Question: I have tried PreventContextMenu as well as NoContextMenu, but the menu still pops up when I right click the scroll area. Here is a screenshot of my problem:

The menu items are basically "Scroll to here","Left edge", etc.
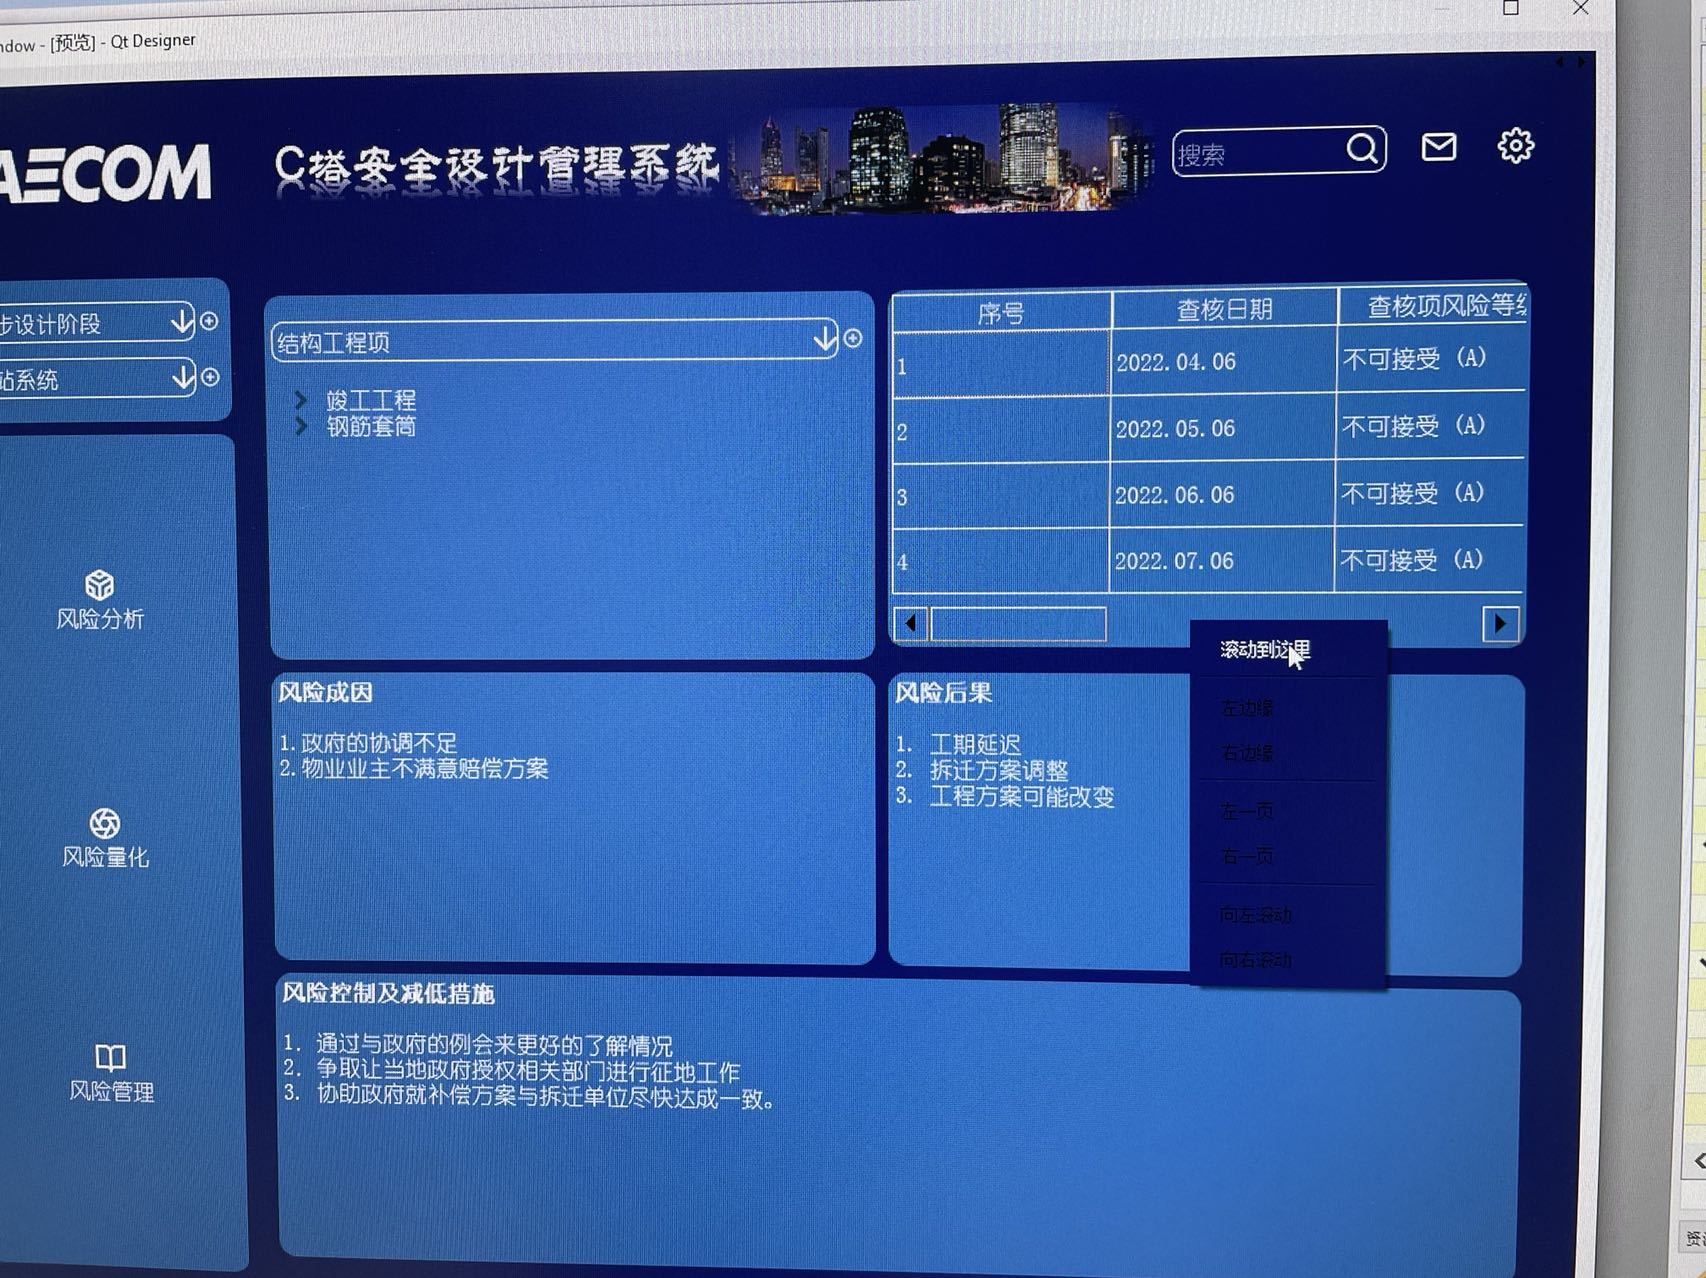
Answer: You have to set it on the scrollbar, not the scrollarea:
'''
scroll_area.horizontalScrollBar().setContextMenuPolicy(QtCore.Qt.NoContextMenu)
'''